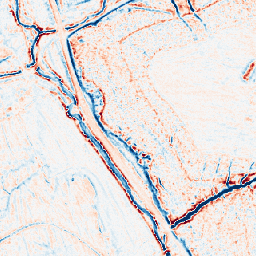
Category: edge_preserving
Decomposition family: bilateral
Decomposition parameters: d: 9
sigma_color: 75
sigma_space: 150
Upsampling method: nearest
Upsampling parameters: scale: 4
Upsampling scale: 4